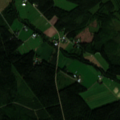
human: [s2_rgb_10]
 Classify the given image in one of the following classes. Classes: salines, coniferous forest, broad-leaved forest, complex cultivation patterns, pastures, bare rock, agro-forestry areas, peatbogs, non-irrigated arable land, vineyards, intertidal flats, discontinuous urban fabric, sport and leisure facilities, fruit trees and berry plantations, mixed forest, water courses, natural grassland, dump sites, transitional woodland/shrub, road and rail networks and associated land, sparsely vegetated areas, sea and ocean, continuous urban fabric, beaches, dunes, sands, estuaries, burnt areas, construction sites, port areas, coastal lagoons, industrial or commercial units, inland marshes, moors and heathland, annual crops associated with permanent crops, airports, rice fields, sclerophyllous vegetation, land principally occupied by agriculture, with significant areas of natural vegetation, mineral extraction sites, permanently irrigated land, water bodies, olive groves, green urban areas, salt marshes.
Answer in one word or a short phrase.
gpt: non-irrigated arable land, coniferous forest, mixed forest, transitional woodland/shrub